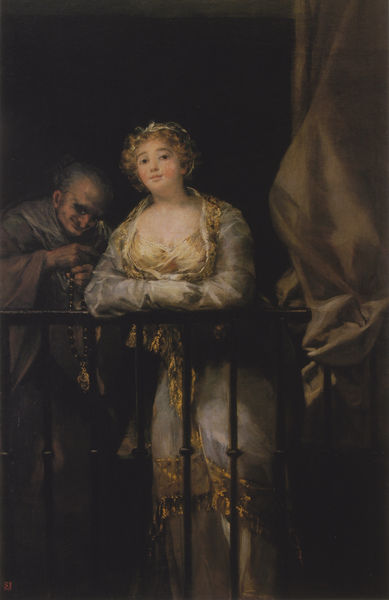
Titel: Maja and Celestina on a Balcony
Künstler: Francisco José Goya Lucientes
Institution: (Privatbesitz)
Schlagwörter: dunkel, gemälde, mann, rubens, schatten, weiß, gelb, mädchen, ocker, stadt, abend, ausschnitt, braun, brust, busen, fenster, frau, frisur, grau, haar, handschuhe, hell, hintergrund, kleid, licht, mund, nacht, nase, ohr, orange, schmuck, schwarz, stützen, tür, vordergrund, zimmer, ölbild, ausblick, blick, dame, gebäude, haus, schal, tuch, beige, haube, malerei, rock, alt, blond, jung, alte, architektur, arm, arme, augen, barock, diener, falten, gesicht, inkarnat, judith, salome, silber, spitze, stehen, tod, bildnis, blicken, hals, holland, hände, niederlande, portrait, porträt, vorhang, brüstung, gitter, fransen, gewand, gold, haare, kutte, mantel, reich, stoff, borte, dekollete, dekoltee, frontal, haarreif, kinn, krone, lippen, locken, perlen, prinzessin, rosa, rouge, schön, seide, rund, balkon, kopfbedeckung, lächeln, spanien, bein, brüste, wangen, düster, alter mann, tüll, backen, kette, kahl, haarband, rand, lehnen, bordüre, gardine, kopftuch, detail, glatze, verzierung, goya, metall, geländer, junge frau, rüschen, aufstützen, zuschauerin, lachen, eisen, alter, greis, gestützt, fenter, balustrade, jugend, schönheit, hakennase, hässlich, stand, städtisch, rosig, brokat, halbglatze, grinsen, stäbe, eingefallen, untersicht, historienmalerei, priester, schwart, fließend, mönch, balkontür, dekolltee, leicht, ballustrade, königin, zuschauen, gülden, rosenkranz, auflehnen, lady, quasten, hexe, mager, umhand, keck, lasierend, voll, borten, gegensatz, attraktiv, faltenwurd, wngen, zahnlos, goldig, vollschlank, anziehend, anschleichen, dekolette, late frau, mall, verrunzelt, akter, geläner, klassiszistisch, locken blond, kleid gold, hinterlistig, friwol